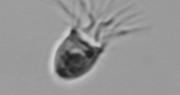
Label: Balanion